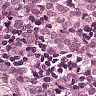
Metastatic tissue present: yes